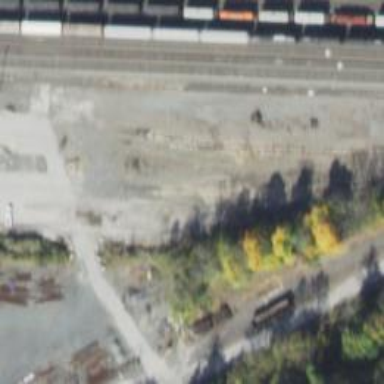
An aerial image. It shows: Unused railway yard.